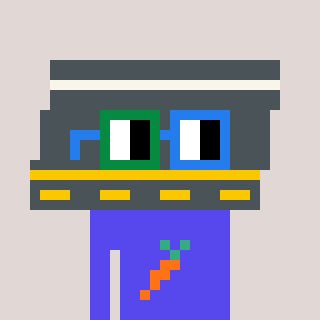
a pixel art character with square green and blue glasses, a road-shaped head and a computerblue-colored body on a warm background